Question: I am plotting data that is recorded on the last day of the 3rd, 6th, 9th, and 12th months of the year. I would like the tic marks to be at '03/09, 06/09, ...'
After reading the documentation, I thought this could be done by saying
'''
set xtics "03/09", <PHONE>
'''
because there are about <PHONE> seconds in three months. But rather than starting with March, 2009, the tic marks start on the next day, shown here (with the remaining part of the plot removed):

Is there a way to force the tic marks to be at end of months?
The date format in the input file is 'mm/dd/yyyy', which I am reading with these commands:
'''
set xdata time
set timefmt "%m/%d/%Y"
'''
and I'm then doing this:
'''
set format x "%m/%y"
set xrange ["03/31/2009":"12/31/2010"]
'''
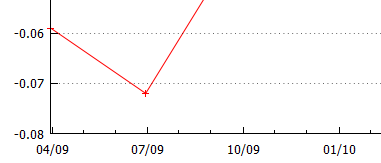
Answer: ## Discussion:
The Gnuplot behaviour when you use 'set format x "%m/%y"' will be to place 'xtics' at month boundaries since that really is what this command is asking Gnuplot to do.
To solve your problem there may be two posisble approaches that you can take here depending on how large your data set is.
## Approach1:
If you do have time stamps in your data file one possibility is to just use the 'xtics' directly for plotting (suitable if you have a large dataset)
So you do away with all the time commands in your script and just use
'''
plot 'Mydata.dat' u 2:xtic(1) w points
'''
## Approach2:
The other option is to set custom 'xtics', however you will have to do this by hand and if you have a large dataset this might be cumbersome (suitable if the dataset has tens of points)
'''
set xtics ("03/09" "03/31/2009", "06/09" "06/30/2009", "09/09" "09/30/2009", "12/09" "12/31/2009")
'''
Will give you tics at the exact days you need them to be.
## Assumption:
I assume that the first column in your file are the time stamps and second column are the data values. Below, I show a graph where I use the manual setting approach (Approach 2).
## Result with dummy data: